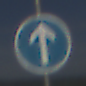
Verkehrszeichen: VorgeschriebeneFahrtrichtungGeradeaus
Umgebung: Outdoor, RoadRail
Tageszeit: MorningAfternoon
Wetter: PartlyCloudy
Licht: Natural
Jahreszeit: NotSpecified
Kontrast: HighContrast